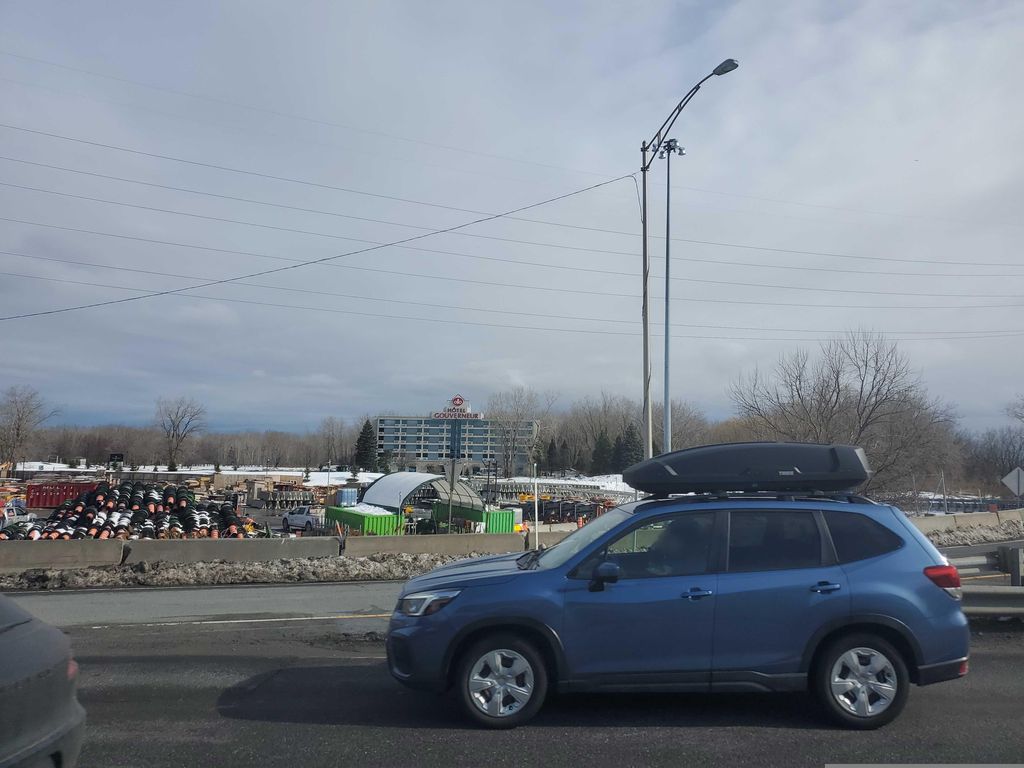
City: montreal